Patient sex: M
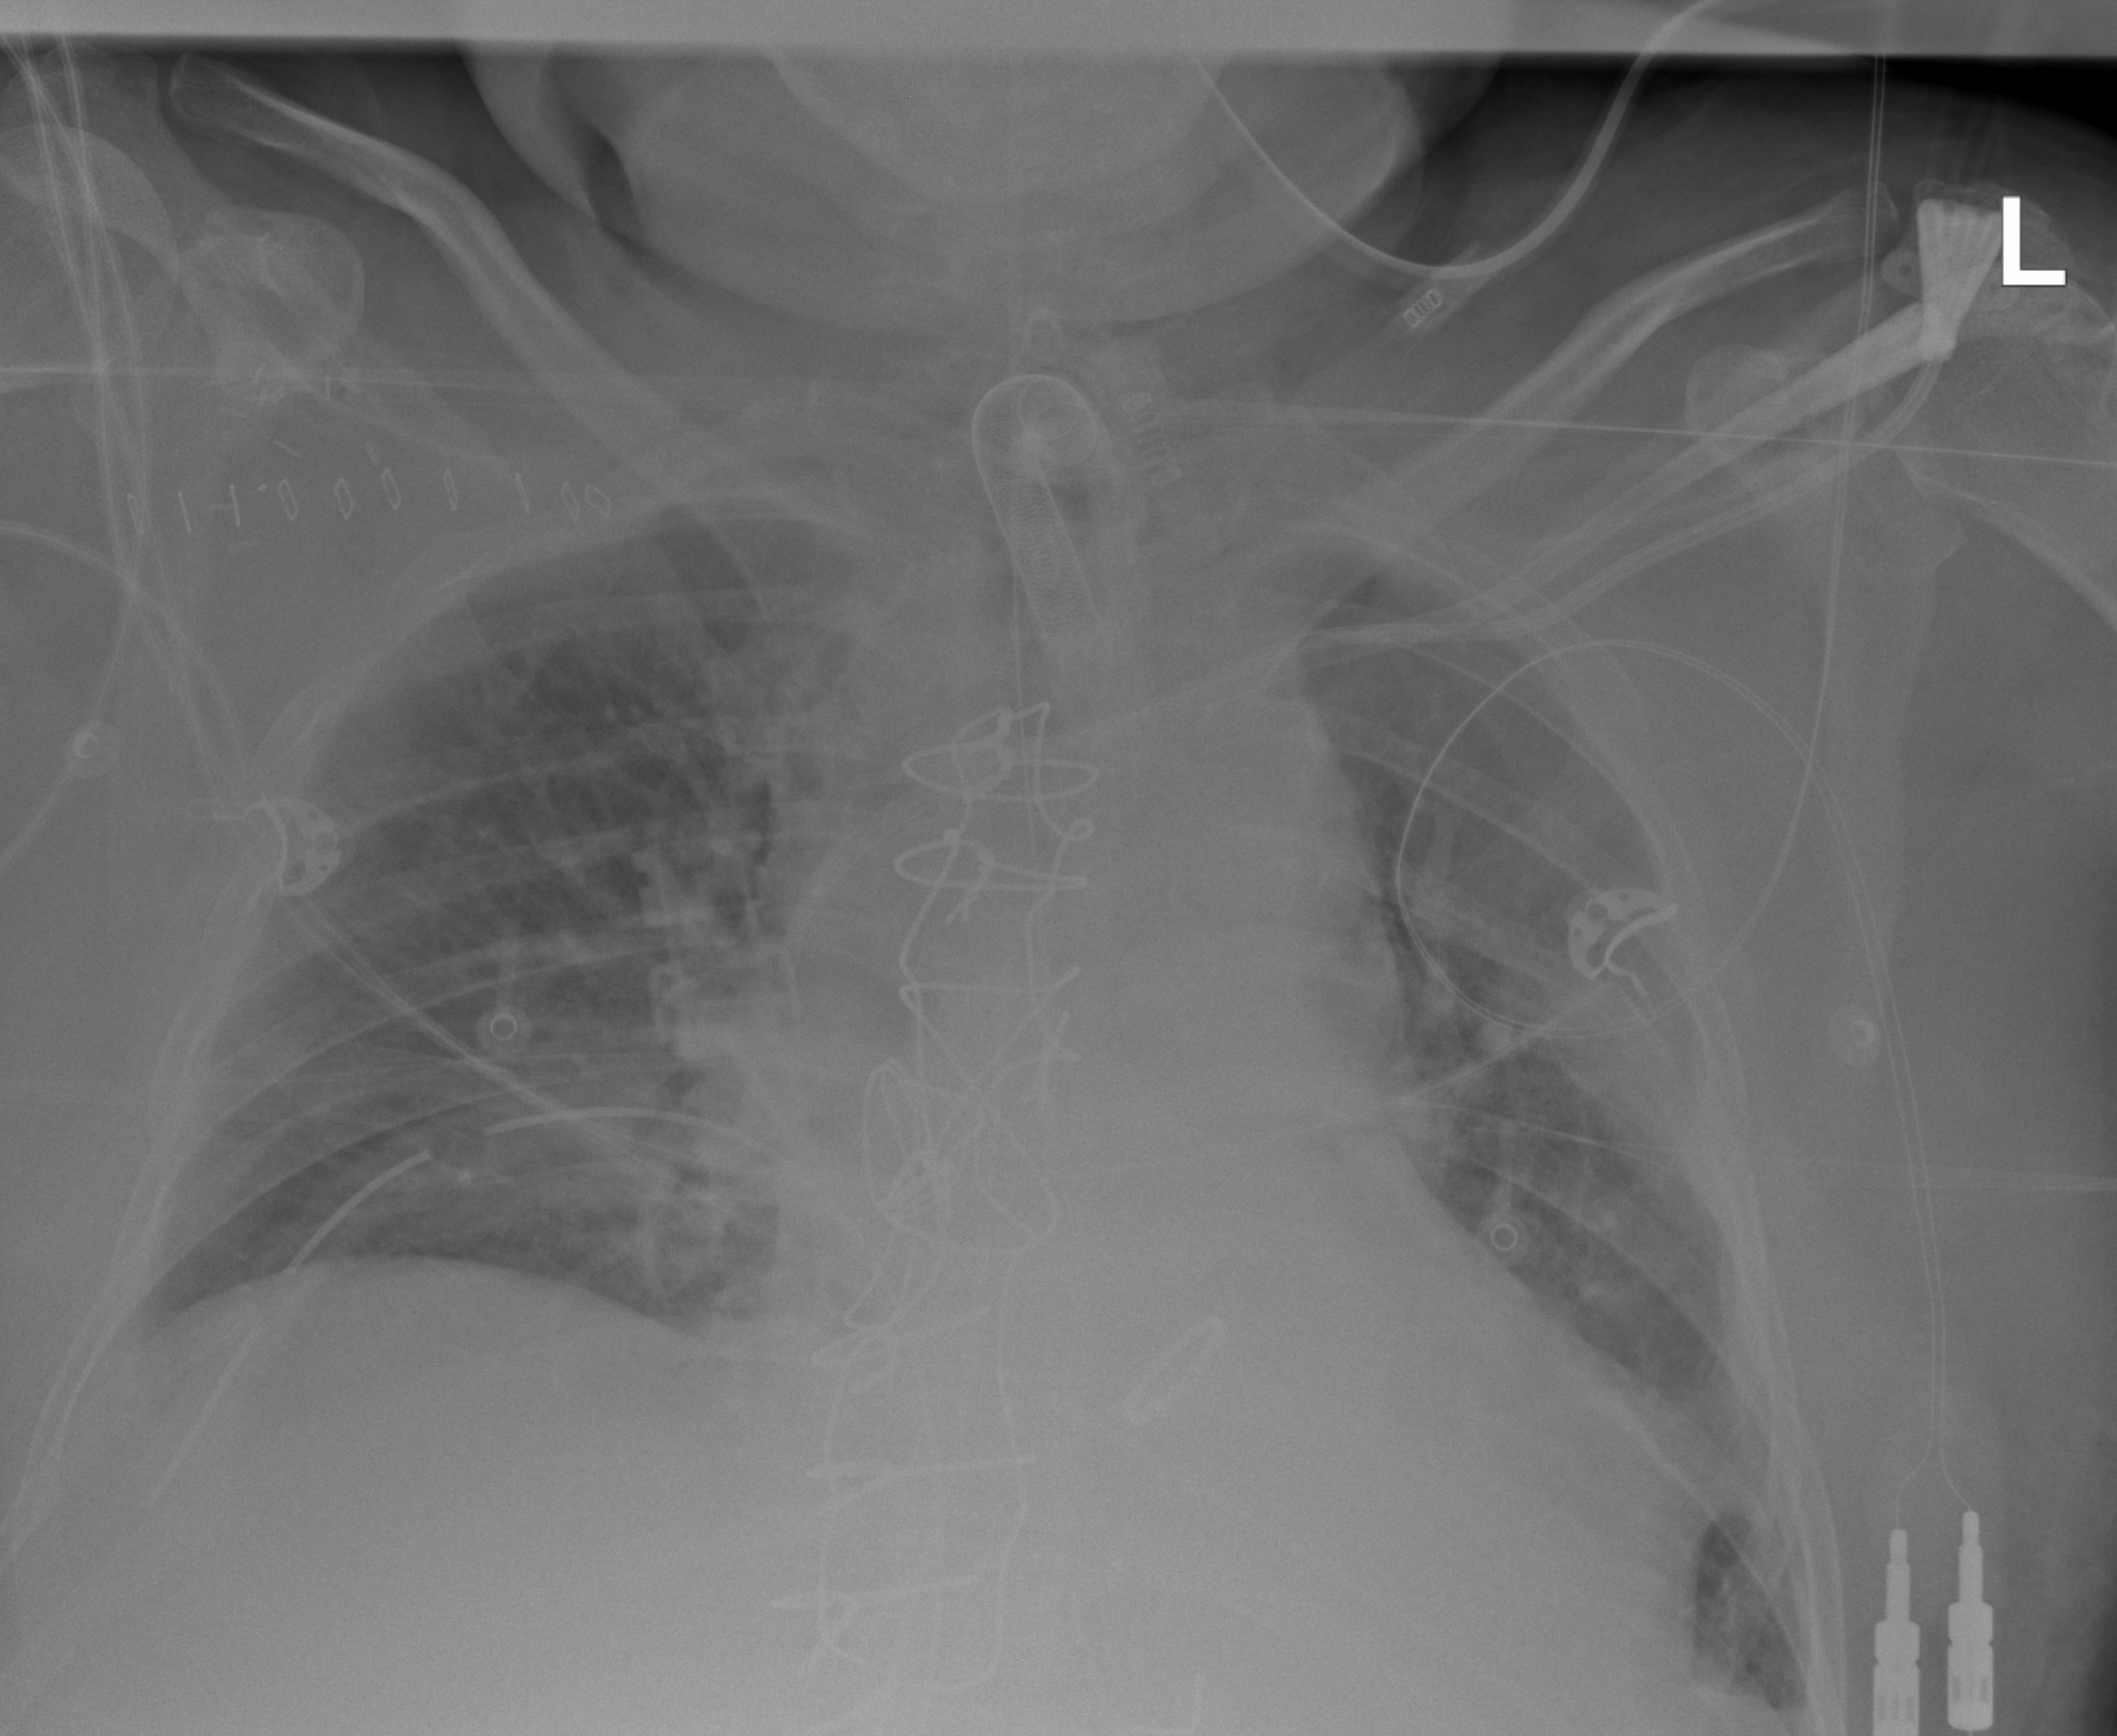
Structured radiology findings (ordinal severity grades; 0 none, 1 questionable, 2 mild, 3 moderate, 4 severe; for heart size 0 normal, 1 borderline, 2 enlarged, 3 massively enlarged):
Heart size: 2
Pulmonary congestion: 2
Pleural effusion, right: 0
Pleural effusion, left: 2
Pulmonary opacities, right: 2
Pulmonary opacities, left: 2
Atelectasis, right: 2
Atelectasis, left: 2